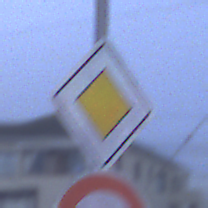
Verkehrszeichen: Vorfahrtsstrasse
Zusatzzeichen unten: Geschwindigkeit80
Umgebung: Outdoor, Urban
Tageszeit: SunriseSunset
Wetter: Overcast
Licht: Natural
Jahreszeit: NotSpecified
Kontrast: LowContrast